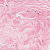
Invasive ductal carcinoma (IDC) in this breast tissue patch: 0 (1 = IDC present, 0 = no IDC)